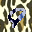
Label: 9